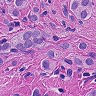
Metastatic tissue present: yes